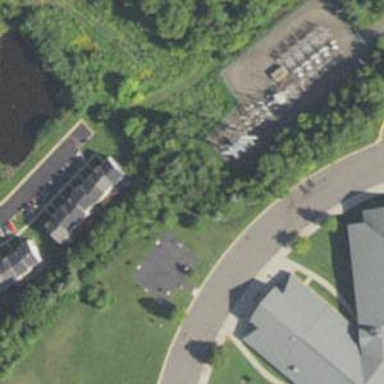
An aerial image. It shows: Distribution-level power substation.